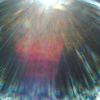
Label: sunburn